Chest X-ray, PA view. Patient: 52 years old, sex M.
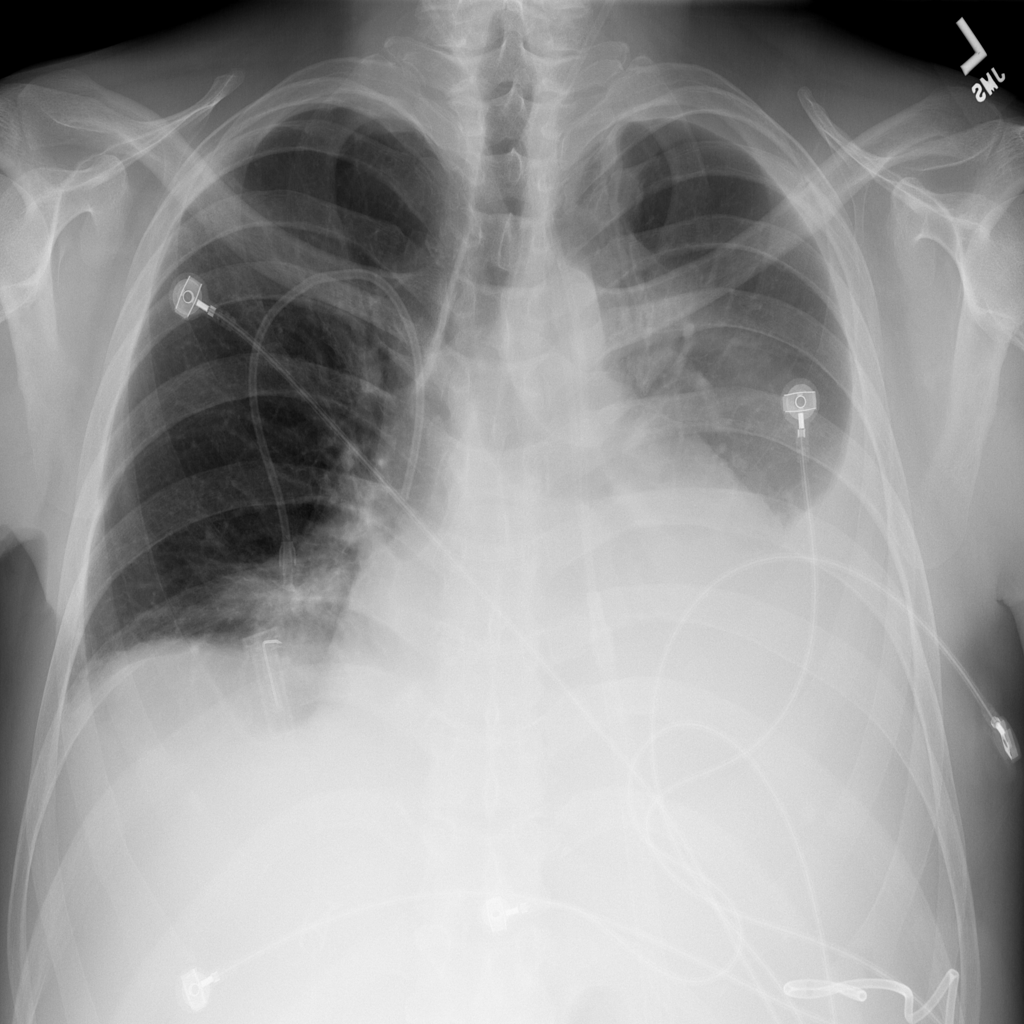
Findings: No Finding